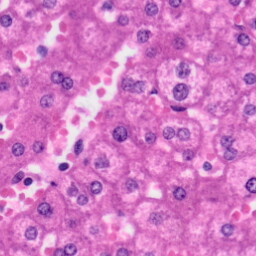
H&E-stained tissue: Liver